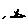
Label: star